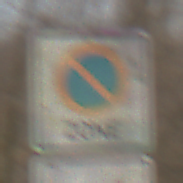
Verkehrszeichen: BeginnEingeschraenktesHalteverbotZone
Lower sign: ZeitangabenMitBeschraenkungAufWochentage8
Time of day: MorningAfternoon
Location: Outdoor (Nature)
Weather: PartlyCloudy
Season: Winter
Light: Natural